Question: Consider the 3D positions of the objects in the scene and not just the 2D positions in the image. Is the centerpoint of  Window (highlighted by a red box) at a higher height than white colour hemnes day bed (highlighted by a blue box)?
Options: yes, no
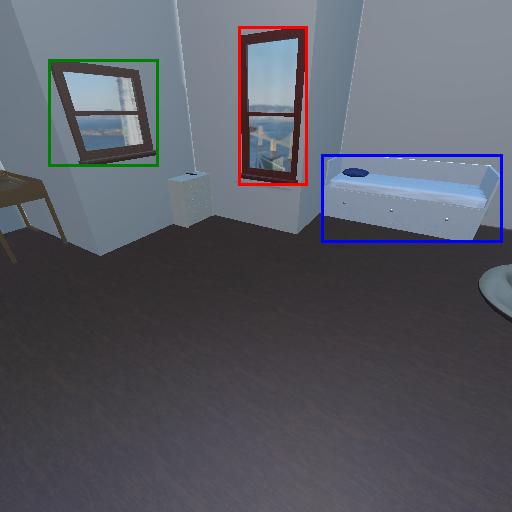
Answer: yes